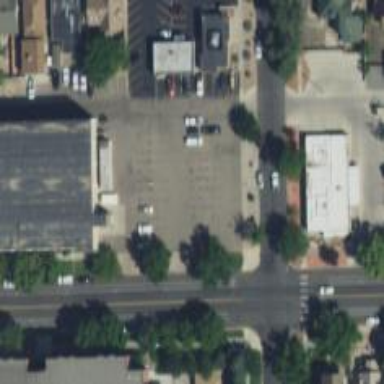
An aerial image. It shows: Parking space is available.